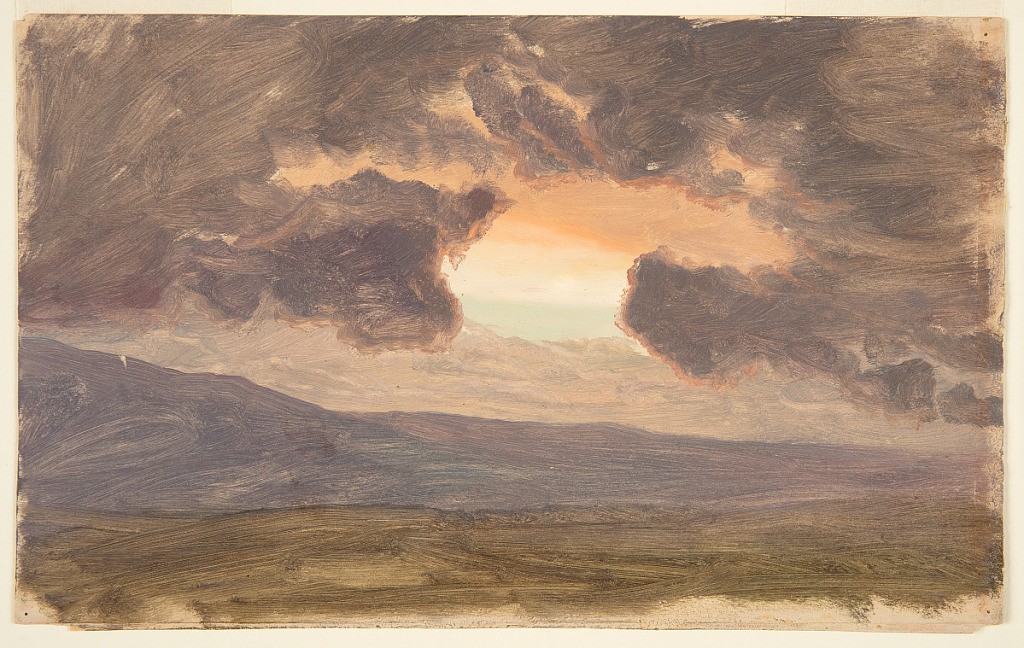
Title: Sunset Clouds over Purple Mountains
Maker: Frederic Edwin Church, American, 1826–1900
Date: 1870–80
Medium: Brush and oil on tan paperboard
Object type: Drawing
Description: Landscape sketch showing a view of a tumultuous cloudy sky at sunset above a distant mountain range--possibly a view of the Catskills looking north from the artist's property near Hudson, New York. The foreground and middle distance are rendered as broad swathes of deep green paint, while, in the background, a purple mountain range rises at right and slowly descends to a low, round peak at center. Above, a group of dark, low-lying clouds dominates the sky while other low, gray clouds and a brightly lit bank of clouds are visible behind them. A sliver of light blue-green sky shines through at center.